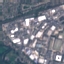
Label: Industrial